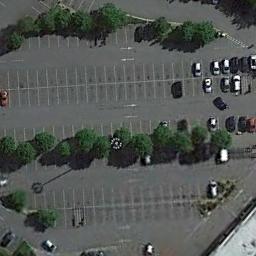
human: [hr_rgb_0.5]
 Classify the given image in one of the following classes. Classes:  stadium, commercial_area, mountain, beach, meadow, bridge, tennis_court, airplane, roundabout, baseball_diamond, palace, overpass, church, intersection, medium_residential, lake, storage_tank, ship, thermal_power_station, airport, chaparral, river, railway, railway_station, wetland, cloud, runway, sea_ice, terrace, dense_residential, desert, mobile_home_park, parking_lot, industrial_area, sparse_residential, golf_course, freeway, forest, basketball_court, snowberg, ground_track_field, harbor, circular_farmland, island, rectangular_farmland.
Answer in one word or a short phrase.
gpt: parking_lot